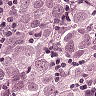
Metastatic tissue present: yes